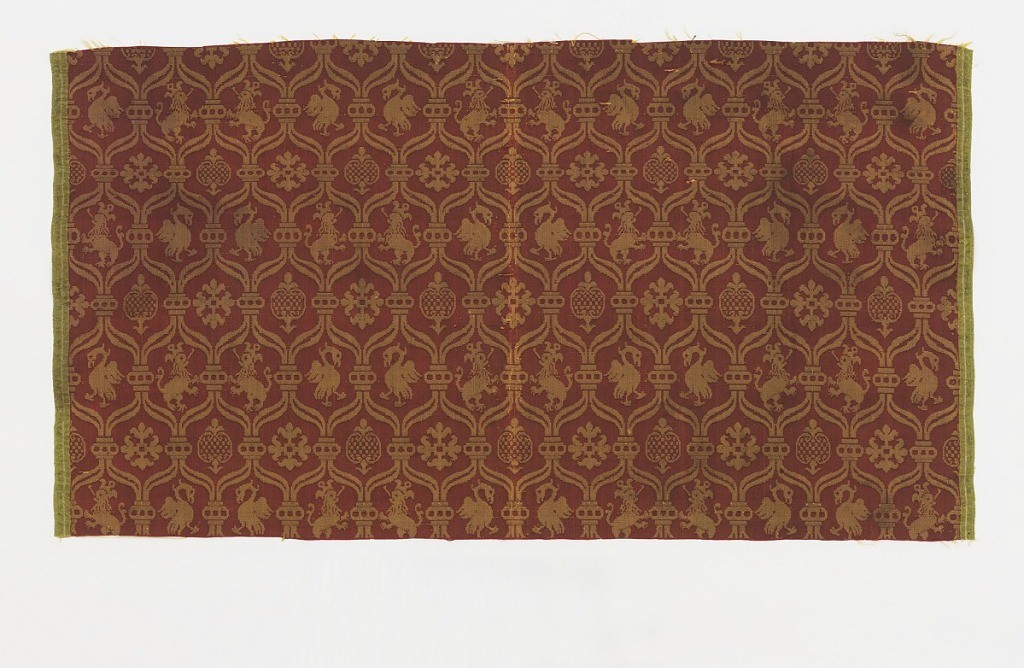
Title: Fragment
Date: late 16th–early 17th century
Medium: silk Technique: 4&1 satin
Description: Red and yellow damask with heraldic animals in small cartouches.